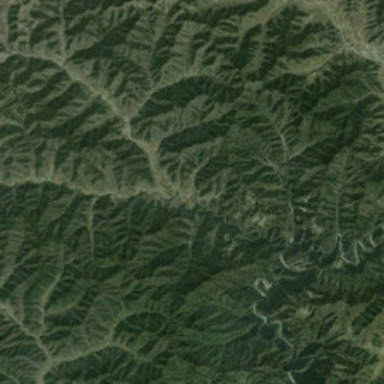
It is a piece of green mountain .